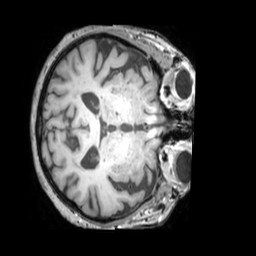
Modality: T1w
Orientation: axial
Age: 86
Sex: female
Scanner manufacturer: philips
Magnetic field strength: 3 T
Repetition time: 0.009902 s
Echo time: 0.004604 s